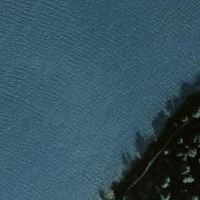
EUNIS habitat code: 14
Species observed at this site:
Rhododendron ferrugineum